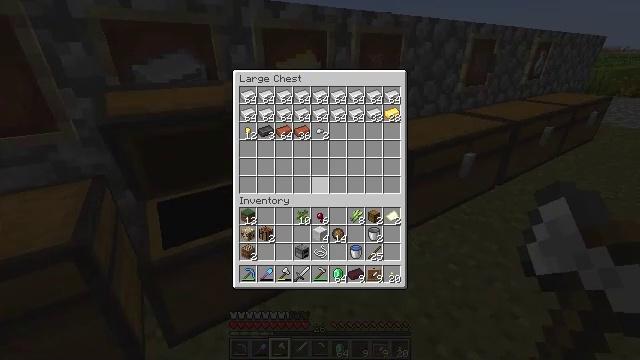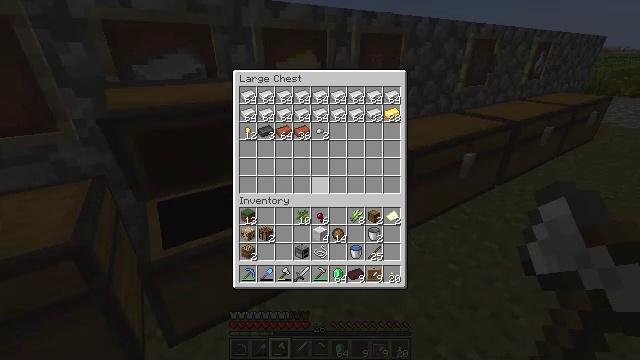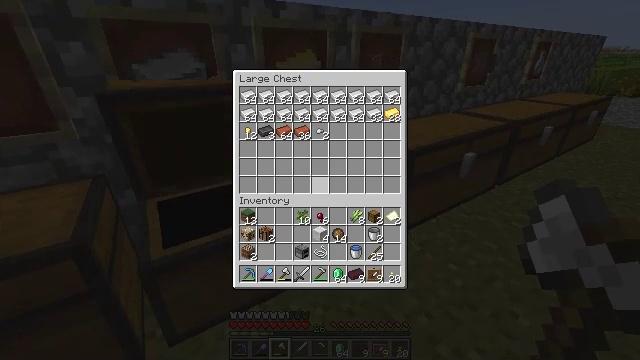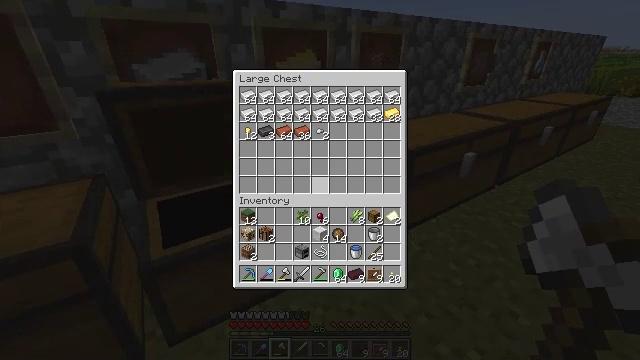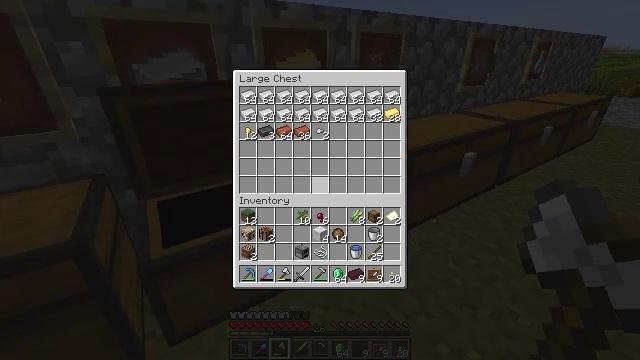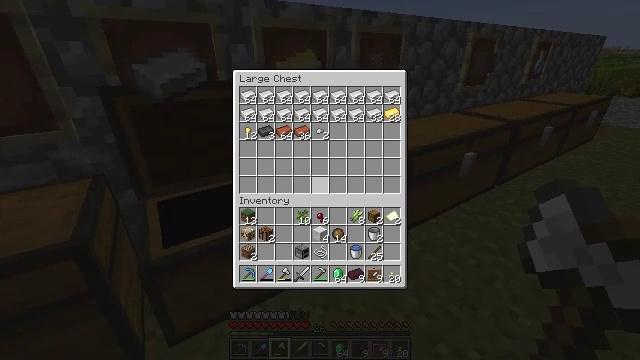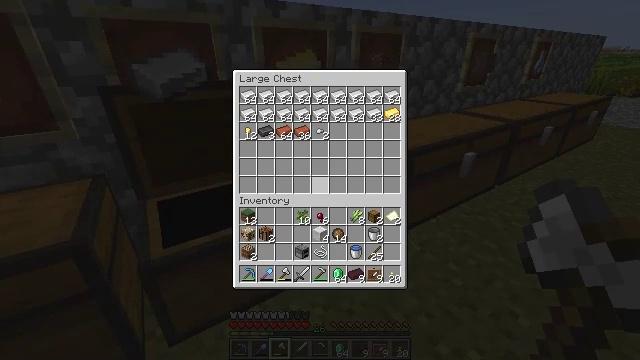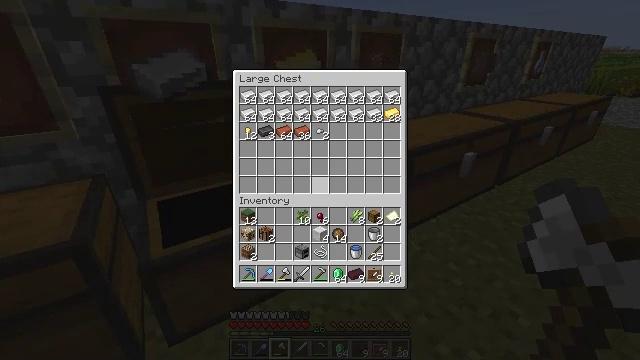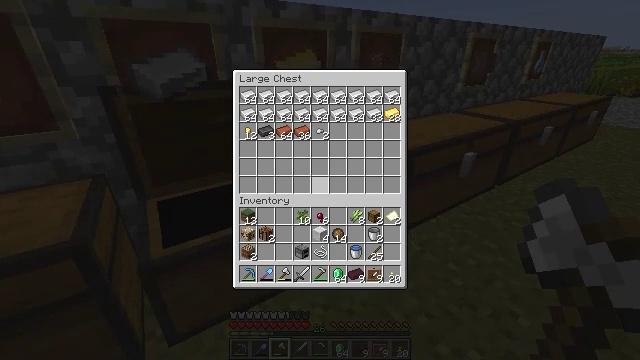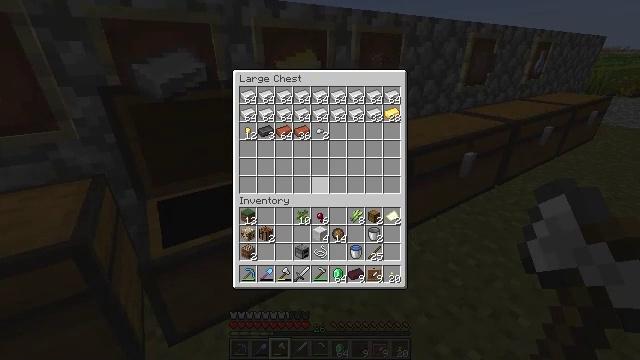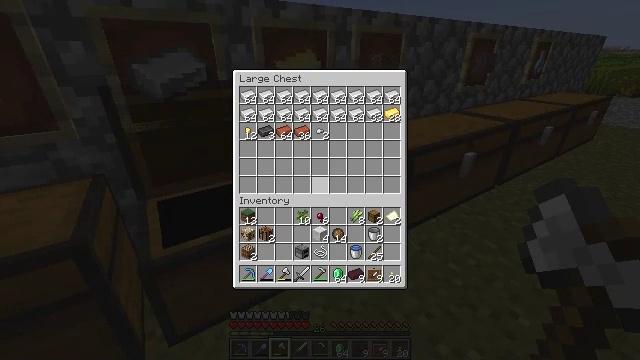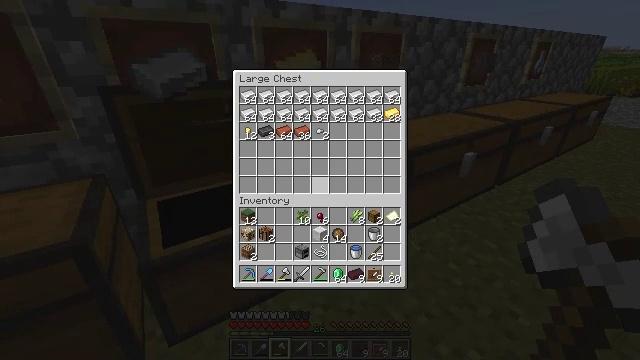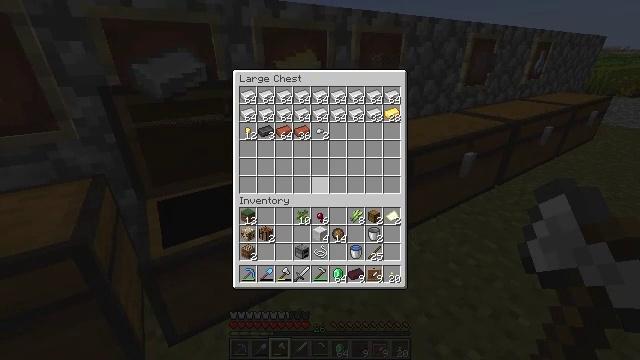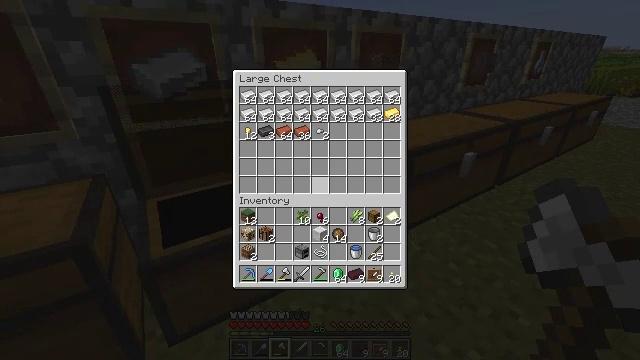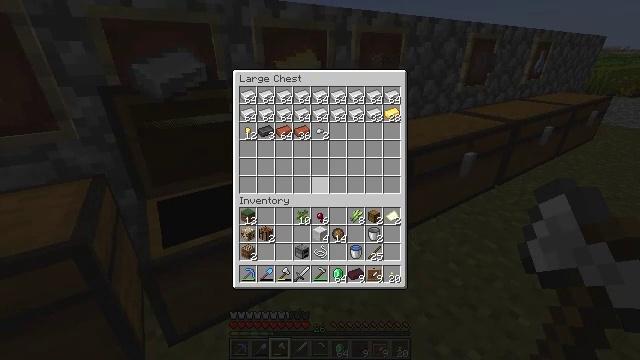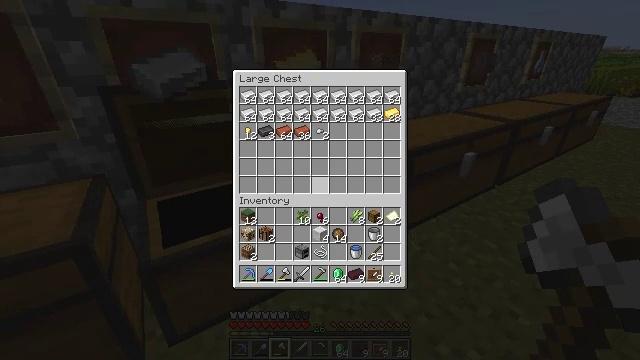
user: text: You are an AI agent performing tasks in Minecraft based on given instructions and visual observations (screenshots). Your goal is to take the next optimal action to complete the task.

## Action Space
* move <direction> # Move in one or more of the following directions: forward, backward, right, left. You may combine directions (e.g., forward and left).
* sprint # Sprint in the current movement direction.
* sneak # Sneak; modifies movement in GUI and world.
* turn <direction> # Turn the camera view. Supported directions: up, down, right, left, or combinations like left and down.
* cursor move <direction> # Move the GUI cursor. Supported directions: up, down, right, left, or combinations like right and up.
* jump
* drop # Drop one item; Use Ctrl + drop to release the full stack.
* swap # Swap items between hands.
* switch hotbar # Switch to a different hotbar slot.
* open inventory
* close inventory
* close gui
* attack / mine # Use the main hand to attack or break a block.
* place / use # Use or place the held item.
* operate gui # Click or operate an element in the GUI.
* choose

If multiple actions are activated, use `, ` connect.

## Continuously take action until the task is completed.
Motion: motion action
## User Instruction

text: Remove a grass block from the inventory.
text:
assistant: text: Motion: no_op
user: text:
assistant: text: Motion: no_op
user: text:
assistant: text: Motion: no_op
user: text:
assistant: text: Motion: no_op
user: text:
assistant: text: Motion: no_op
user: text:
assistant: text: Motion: no_op
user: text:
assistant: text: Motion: no_op
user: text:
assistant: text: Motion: no_op
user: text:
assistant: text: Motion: no_op
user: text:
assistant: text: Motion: no_op
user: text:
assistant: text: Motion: no_op
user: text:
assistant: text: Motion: no_op
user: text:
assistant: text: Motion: no_op
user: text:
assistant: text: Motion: no_op
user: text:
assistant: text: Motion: no_op
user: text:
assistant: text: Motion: cursor move left and down
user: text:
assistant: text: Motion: cursor move left and down
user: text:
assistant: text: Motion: cursor move down
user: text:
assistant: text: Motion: sneak, cursor move down
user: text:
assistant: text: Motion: sneak
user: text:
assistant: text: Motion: sneak
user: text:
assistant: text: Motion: sneak
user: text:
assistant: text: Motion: sneak, cursor move left
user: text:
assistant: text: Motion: sneak, cursor move left
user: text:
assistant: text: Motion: sneak, cursor move left
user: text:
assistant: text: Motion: sneak
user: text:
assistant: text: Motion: sneak
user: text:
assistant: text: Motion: sneak
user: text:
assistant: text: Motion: sneak, cursor move right and up
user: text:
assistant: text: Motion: sneak, cursor move right